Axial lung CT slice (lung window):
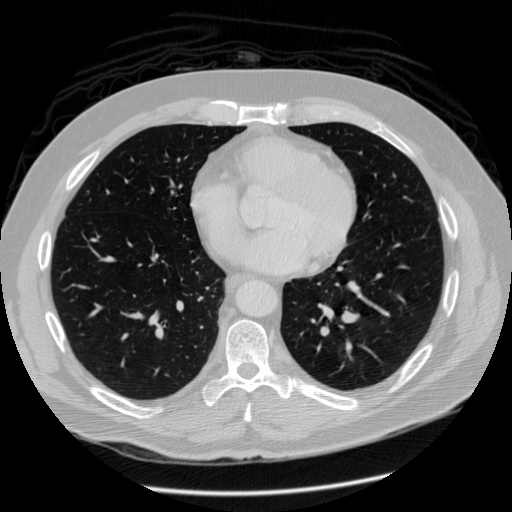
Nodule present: no